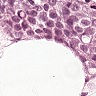
Metastatic tissue present: yes